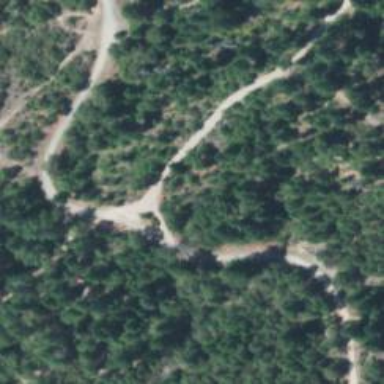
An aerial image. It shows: Path with excellent visibility for trail.